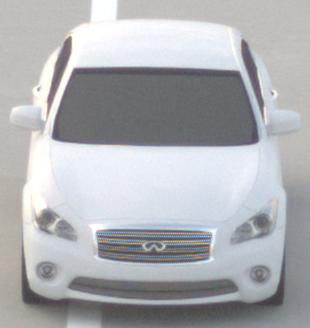
Make: Infiniti
Model: M 37
Detailed model: M (Y51)
Model produced from: 2010/10
Model produced until: 2013/11
Doors: 4
Color: white
Road condition: dry road
Daytime: sunrise or sunset
Contrast: low contrast